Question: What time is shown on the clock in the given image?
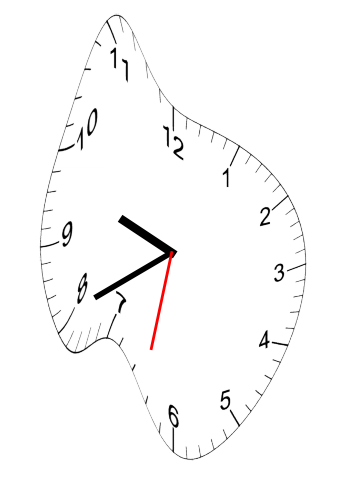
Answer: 09:40:32